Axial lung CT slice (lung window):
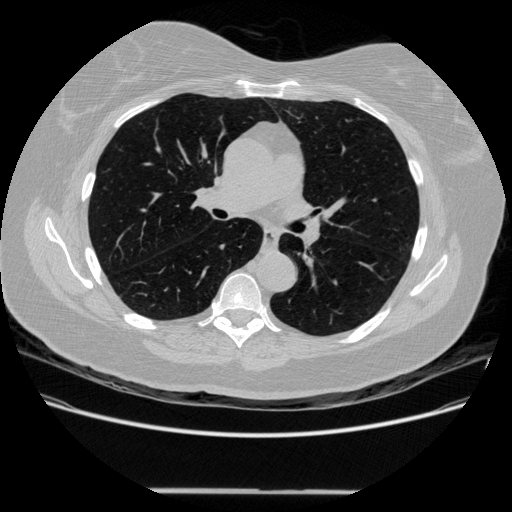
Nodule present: no